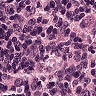
Metastatic tissue present: yes